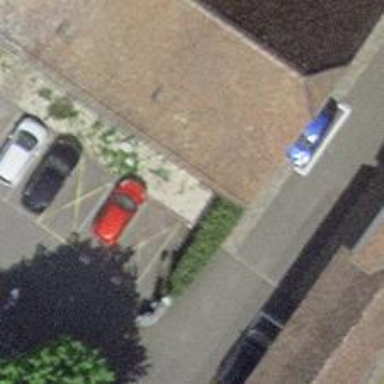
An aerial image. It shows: Car sharing facility.